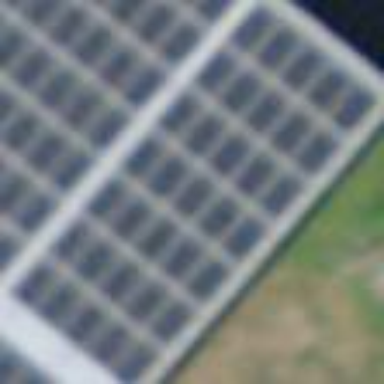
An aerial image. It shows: Solar power generator using photovoltaic panels.